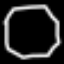
Label: octagon